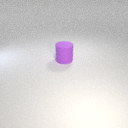
large purple rubber cylinder